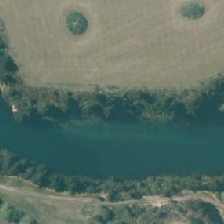
Land cover: manuka_kanuka